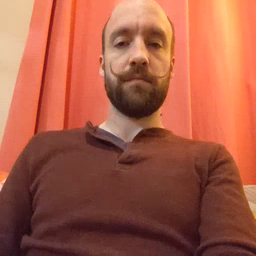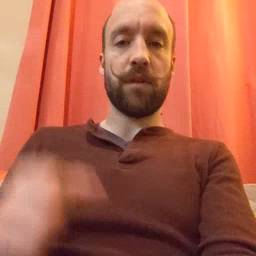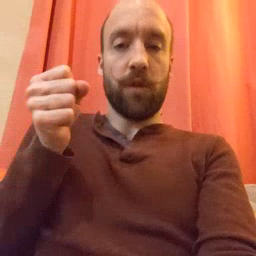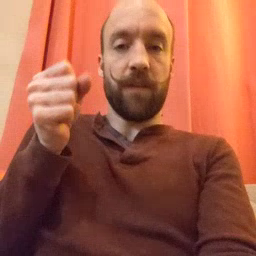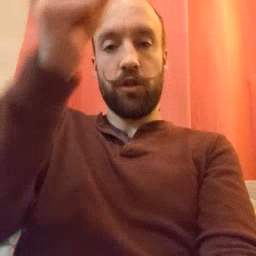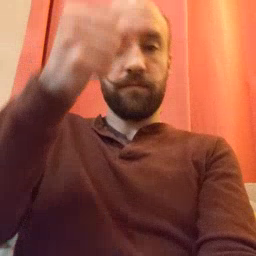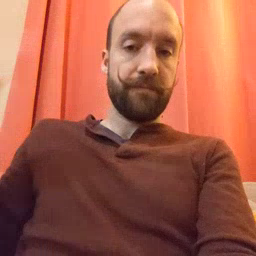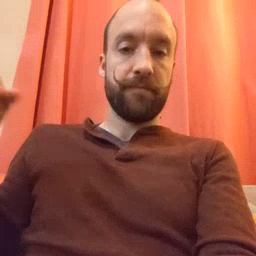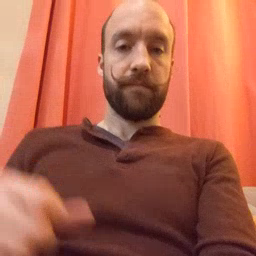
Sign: refrigerator